高一 · 立体几何学
如图所示, 在空间四边形 $A B C D$ 中, $E 、 F 、 G 、 H$ 分别是四边上的点, 它们共面, 并且 $A C / /$ 平面 $E F G H$, $B D / /$ 平面 $E F G H, A C=m, B D=n$, 当四边形 $E F G H$ 是菱形时, $A E: E B=$

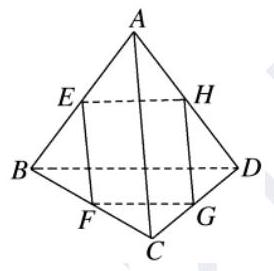
答案: $m: n$
解析: $\because A C / /$ 平面 $E F G H$,

$\therefore E F / / A C, G H / / A C$,

$\therefore E F=H G=m \cdot \frac{B E}{B A}$,

同理 $E H=F G=n \cdot \frac{A E}{A B}$.

$\because$ 四边形 $E F G H$ 是菱形,
$\therefore m \cdot \frac{B E}{B A}=n \cdot \frac{A E}{A B}$,

$\therefore A E: E B=m: n$.